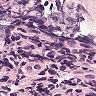
Metastatic tissue present: no